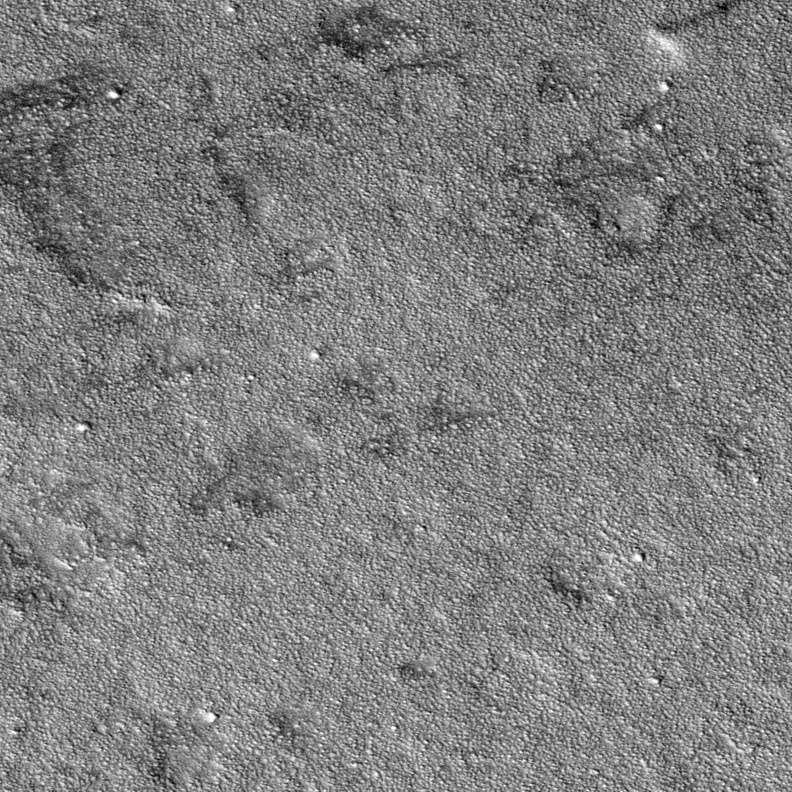
Label: dustdevil